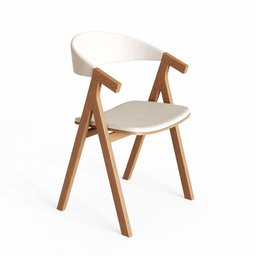
Label: furniture